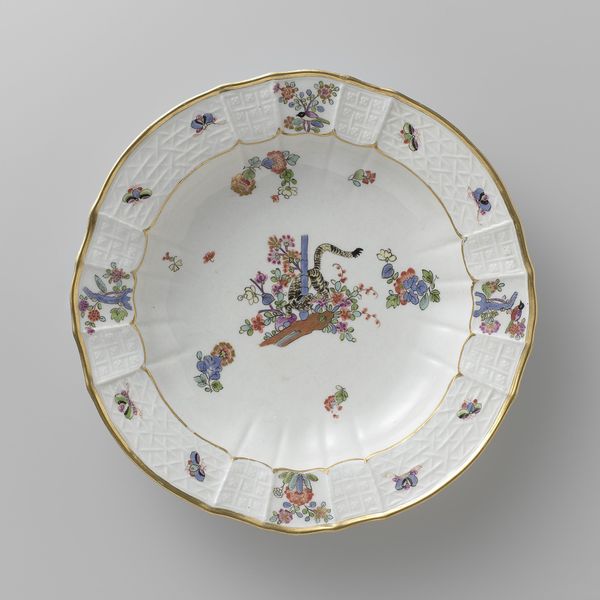
Titel: Soepbord, veelkleurig beschilderd met een Kakiemon-decor
Künstler: Meissener Porzellan Manufaktur
Standort: Amsterdam
Institution: Rijksmuseum
Schlagwörter: noir, femme, ferme, ville, poisson, salut, diner, noit, au revoir, nothing, zero, bonjour, avoir, finne